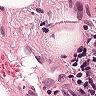
Metastatic tissue present: no